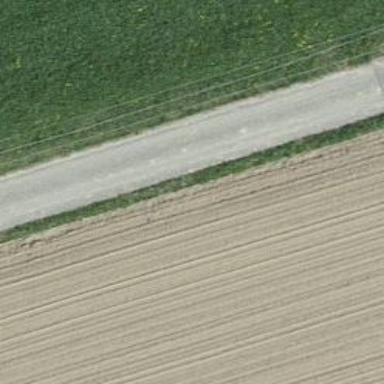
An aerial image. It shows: Well-maintained track road with grade 1 tracktype.